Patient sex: M
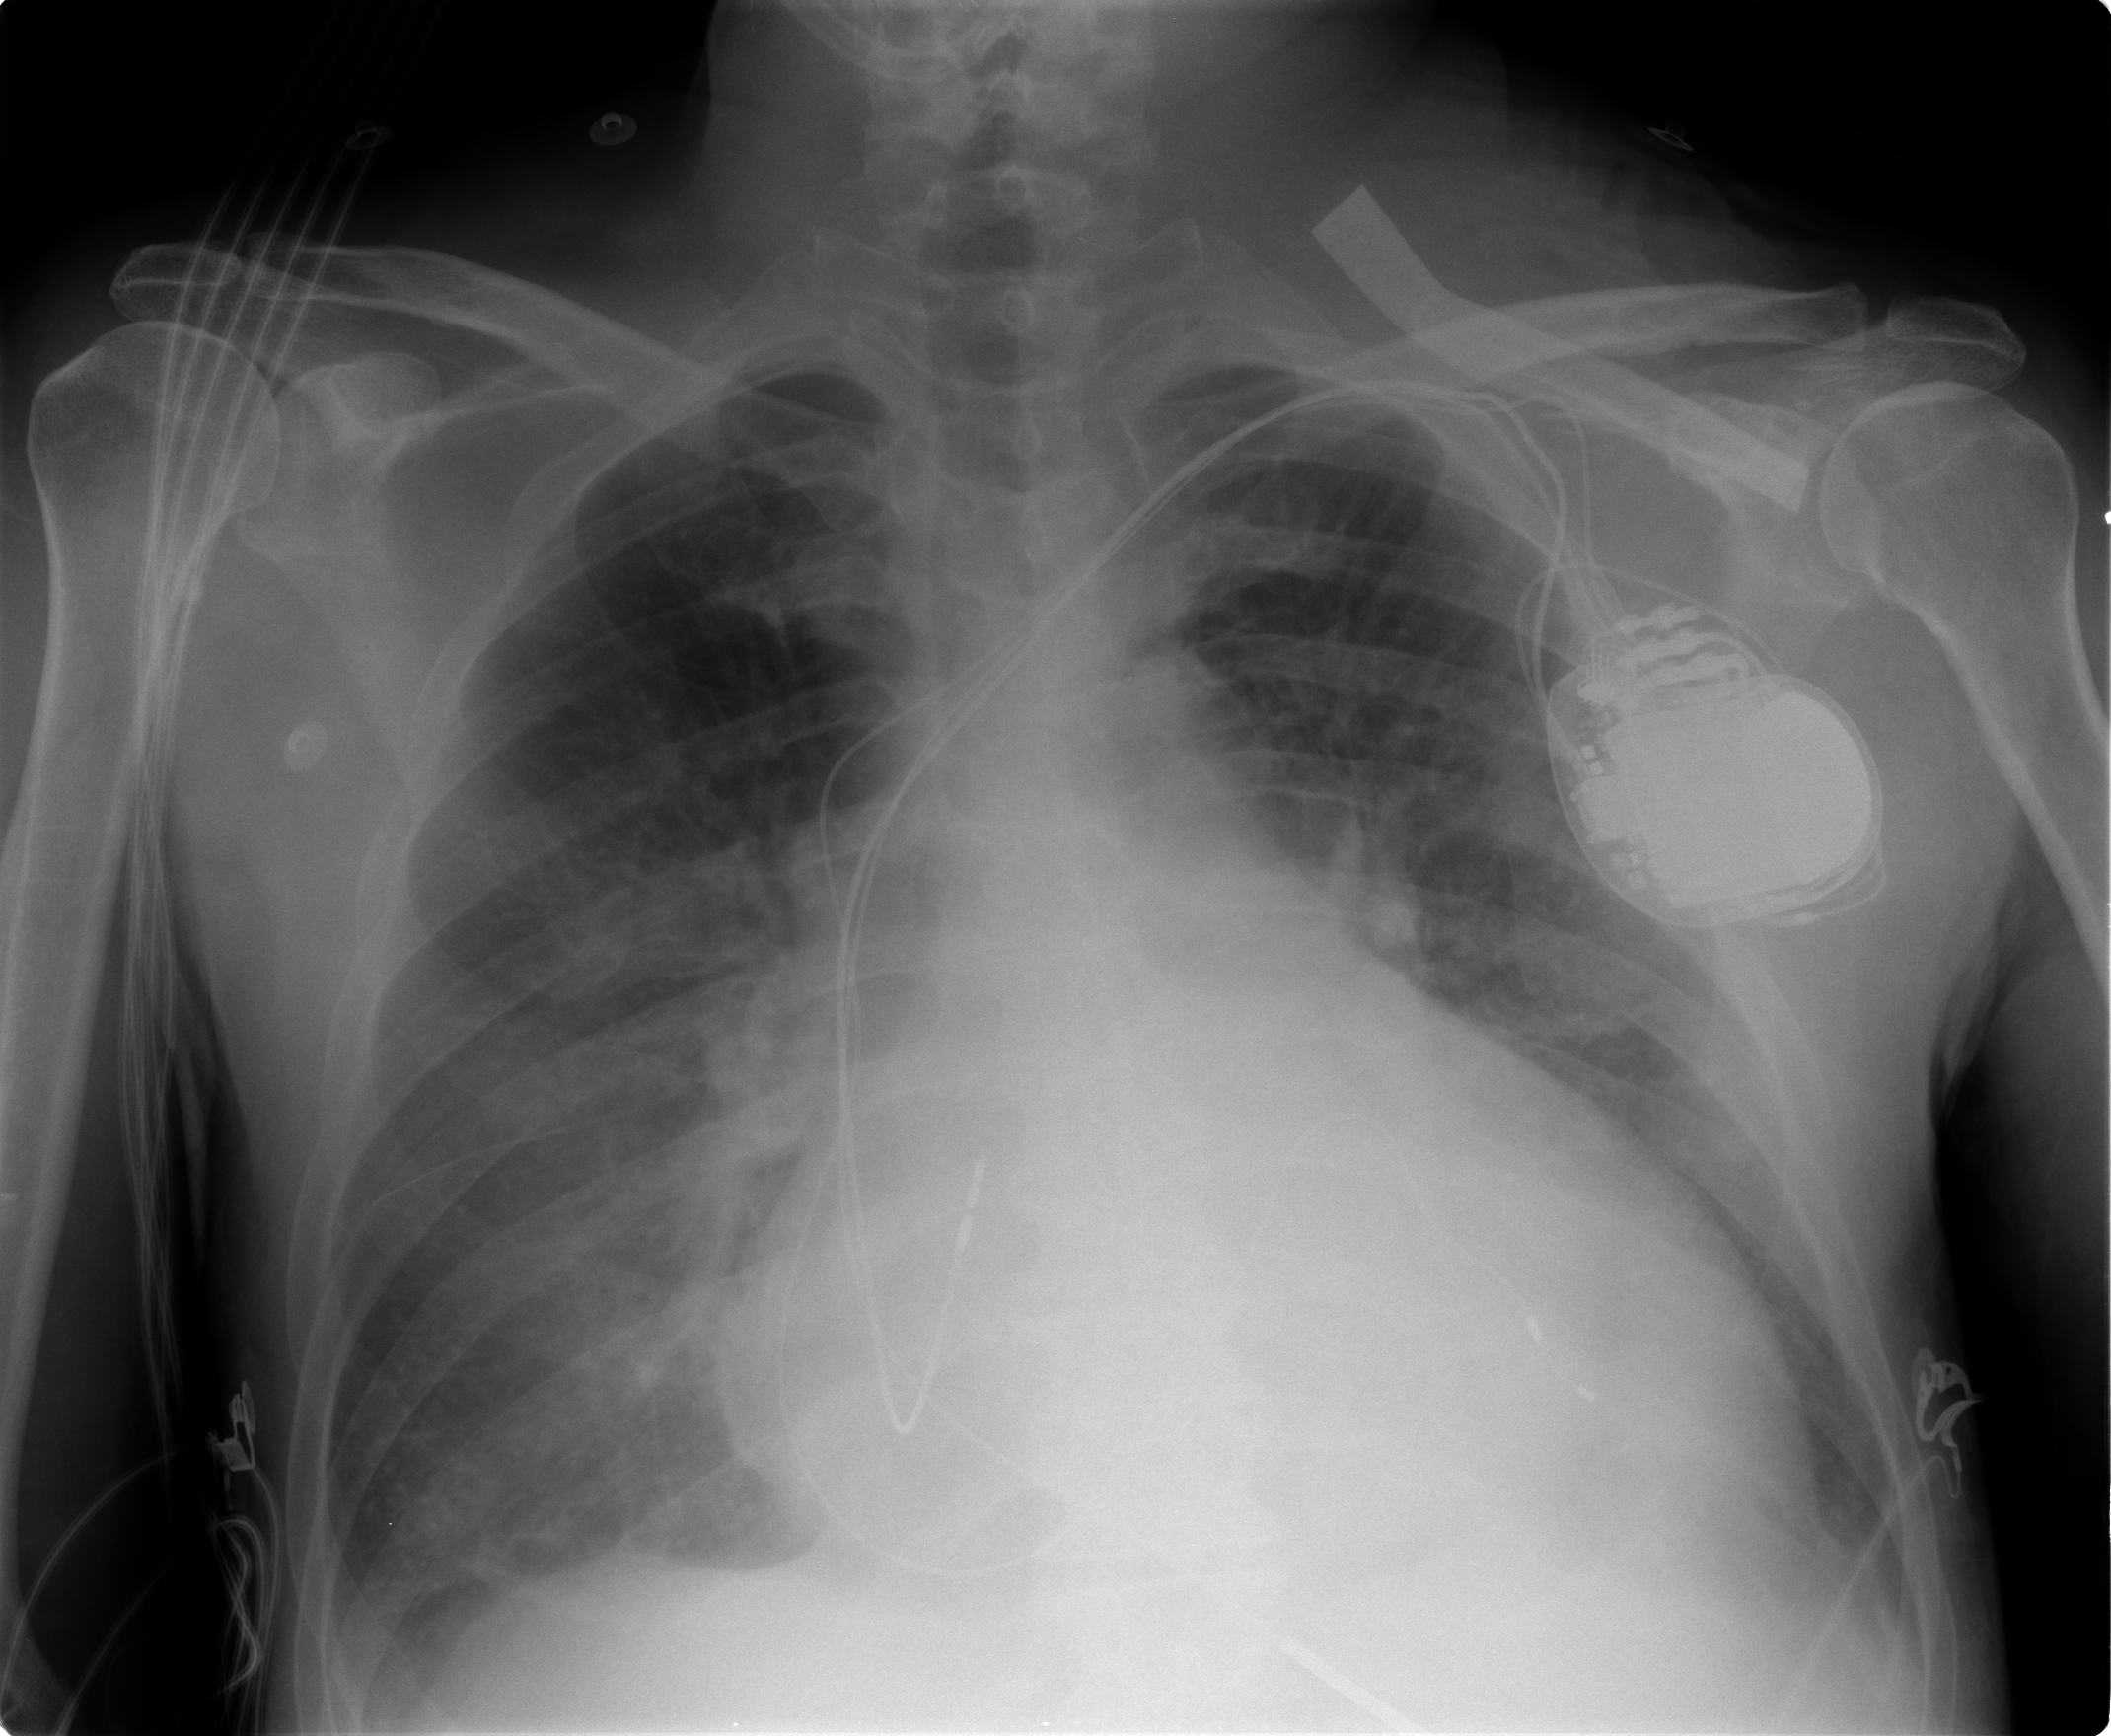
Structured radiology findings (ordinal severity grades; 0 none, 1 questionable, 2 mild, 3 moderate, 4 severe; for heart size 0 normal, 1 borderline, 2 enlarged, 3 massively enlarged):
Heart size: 2
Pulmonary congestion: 2
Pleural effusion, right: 0
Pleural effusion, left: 0
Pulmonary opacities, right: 0
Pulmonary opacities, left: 0
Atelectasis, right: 0
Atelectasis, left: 0